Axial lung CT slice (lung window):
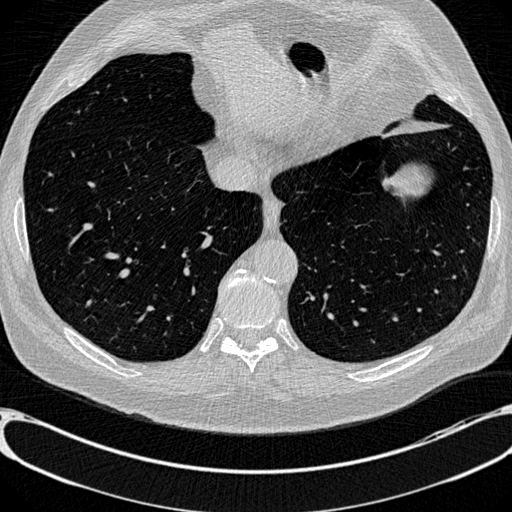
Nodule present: no